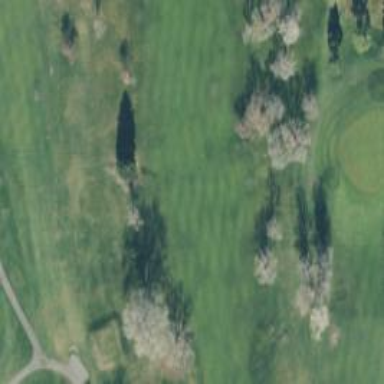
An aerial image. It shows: View of golf hole.